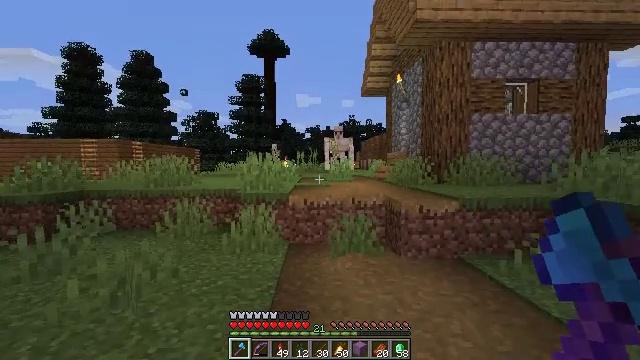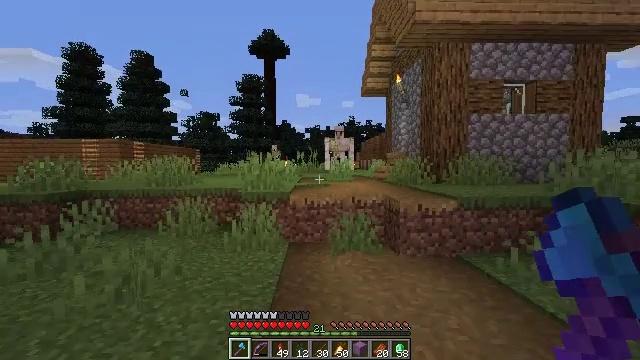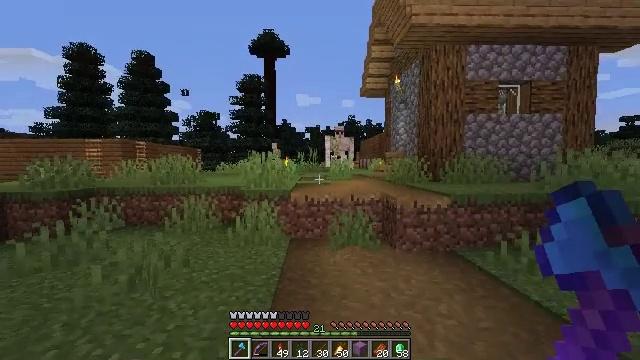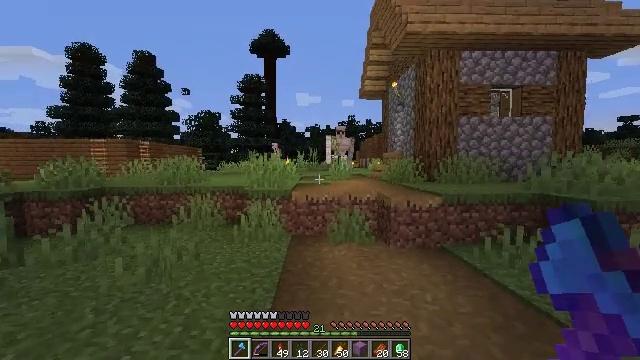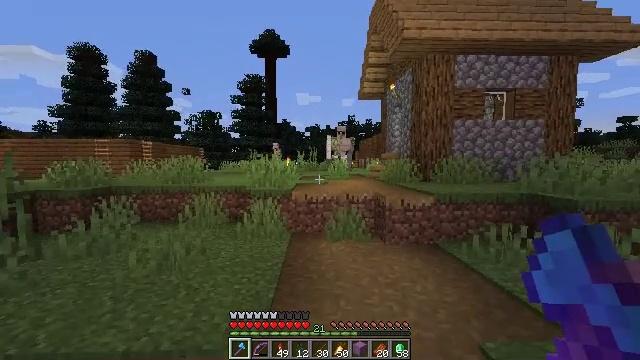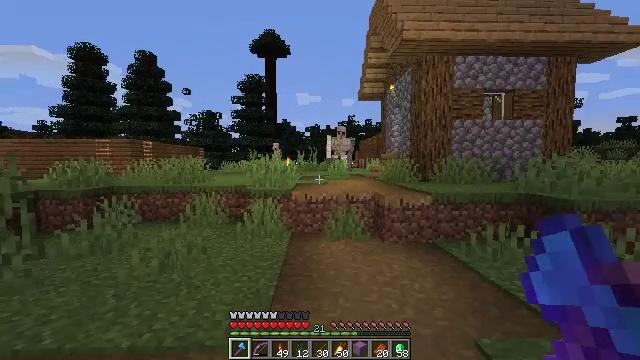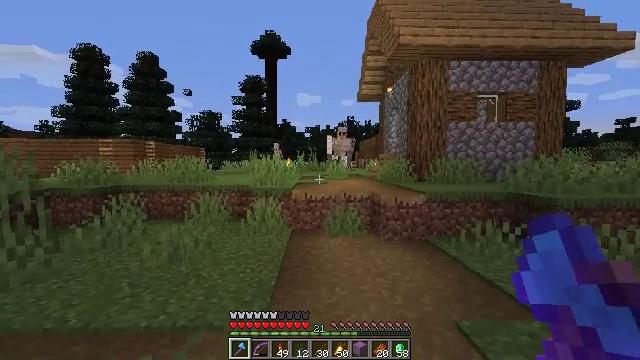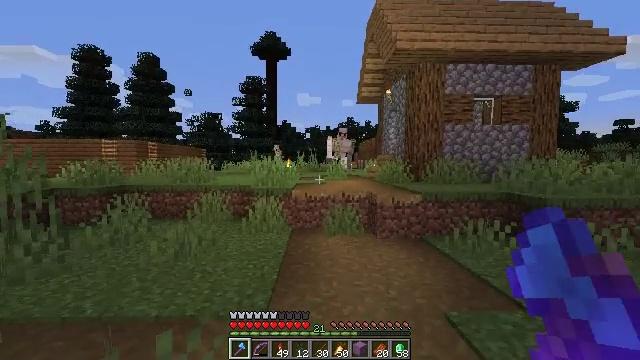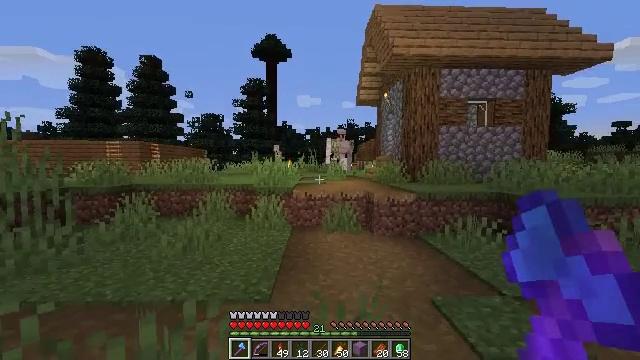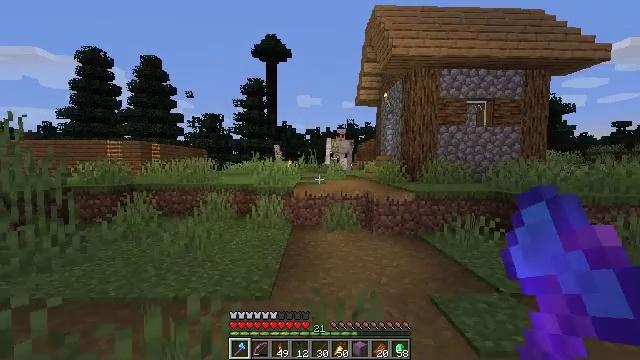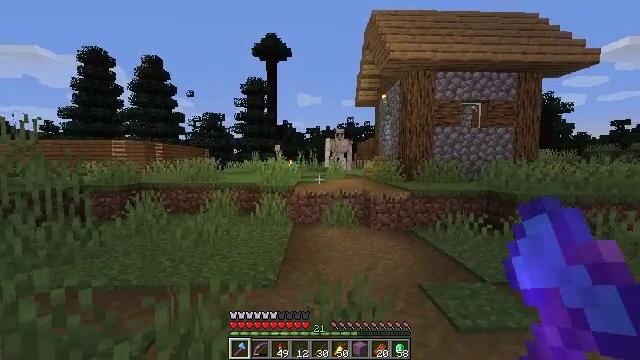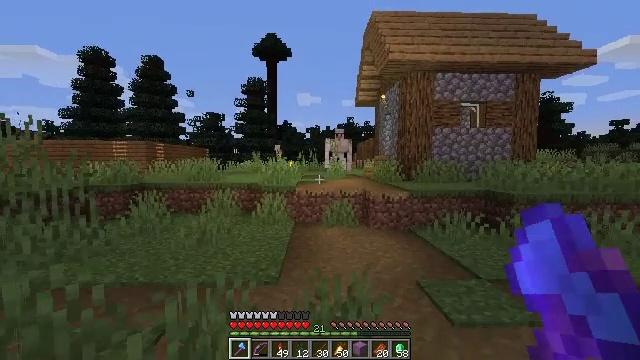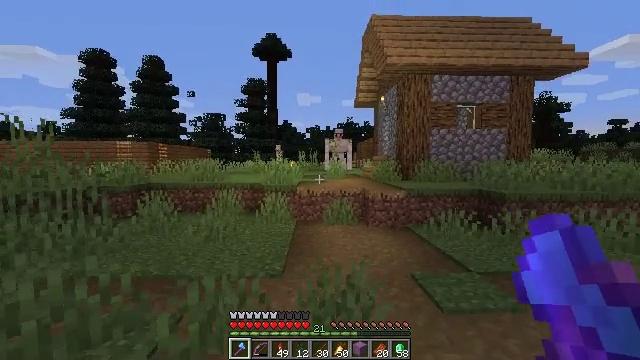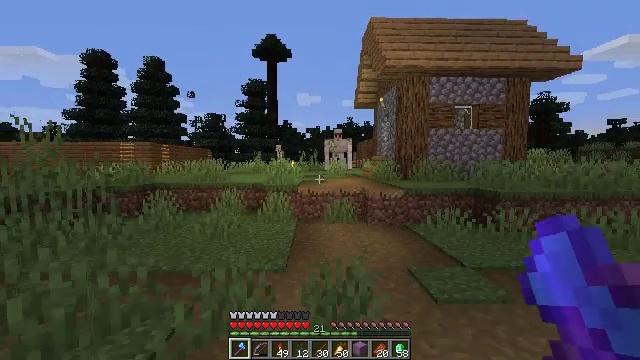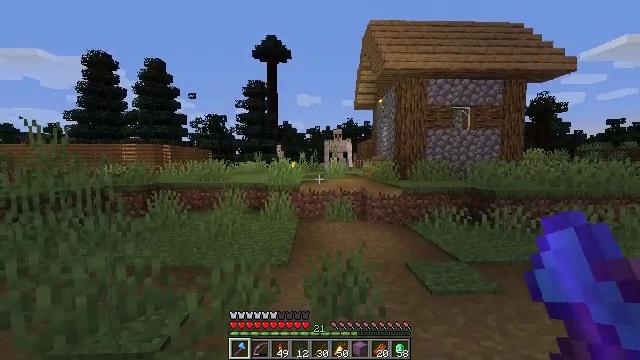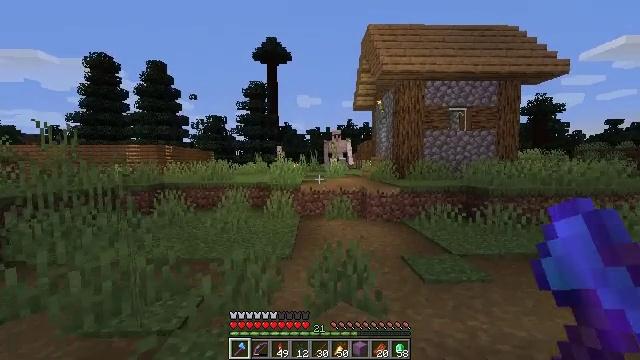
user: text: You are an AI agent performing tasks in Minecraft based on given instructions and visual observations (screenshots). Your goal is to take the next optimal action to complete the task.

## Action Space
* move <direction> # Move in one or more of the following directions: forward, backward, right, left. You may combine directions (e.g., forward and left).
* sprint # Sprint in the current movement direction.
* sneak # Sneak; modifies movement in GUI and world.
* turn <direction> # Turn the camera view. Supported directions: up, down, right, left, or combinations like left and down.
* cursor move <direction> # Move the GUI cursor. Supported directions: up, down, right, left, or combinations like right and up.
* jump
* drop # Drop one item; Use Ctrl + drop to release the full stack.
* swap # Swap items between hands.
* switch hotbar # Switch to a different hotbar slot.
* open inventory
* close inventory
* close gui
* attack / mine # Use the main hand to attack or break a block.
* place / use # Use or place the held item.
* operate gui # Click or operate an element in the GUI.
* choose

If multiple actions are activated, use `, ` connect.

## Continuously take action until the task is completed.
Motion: motion action
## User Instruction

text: Craft an arrow.
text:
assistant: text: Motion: move back
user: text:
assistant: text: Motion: move back
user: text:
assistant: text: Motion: move back
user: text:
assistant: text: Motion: move back
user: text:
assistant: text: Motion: move back
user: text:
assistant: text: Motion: move back
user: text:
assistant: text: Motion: move back
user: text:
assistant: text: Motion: move back
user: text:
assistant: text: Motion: move back
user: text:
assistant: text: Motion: move back
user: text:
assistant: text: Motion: move back
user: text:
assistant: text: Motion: move back
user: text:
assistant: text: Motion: move back
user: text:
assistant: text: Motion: move back
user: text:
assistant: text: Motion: move back
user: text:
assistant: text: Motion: move back
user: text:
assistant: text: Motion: move back
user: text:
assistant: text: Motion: move back
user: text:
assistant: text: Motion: move back
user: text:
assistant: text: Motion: move back
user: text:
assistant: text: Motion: move back
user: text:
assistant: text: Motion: move back
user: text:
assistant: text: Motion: move back
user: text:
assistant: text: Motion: move back
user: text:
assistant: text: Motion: move back
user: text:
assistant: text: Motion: move back, turn left
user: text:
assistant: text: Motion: turn left and down
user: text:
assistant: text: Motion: move forward, turn left and down
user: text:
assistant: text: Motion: move forward, sprint, turn left and down
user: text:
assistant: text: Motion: move forward, sprint, turn left